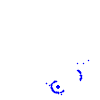
Particle: pion